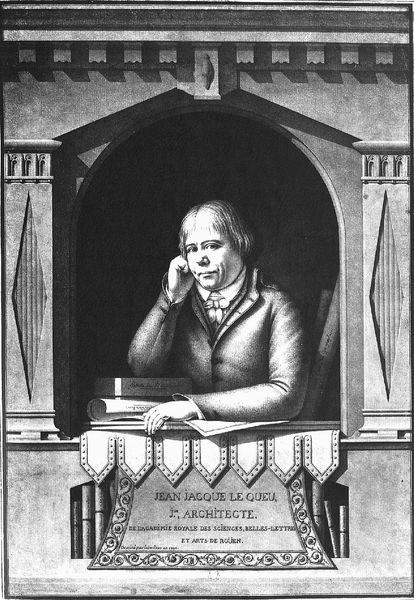
Titel: Selbstportrait
Künstler: Jean Jaques Lequeu
Schlagwörter: mann, fenster, ohr, blick, hemd, bildnis, person, loge, nische, druck, darstellung, bildniss, raute, architekt, pläne, kacke, jean jasque